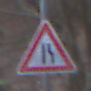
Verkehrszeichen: EinseitigVerengteFahrbahnRechts
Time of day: MorningAfternoon
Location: Outdoor (Nature)
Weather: Overcast
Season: Winter
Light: Natural